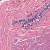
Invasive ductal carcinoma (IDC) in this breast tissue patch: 0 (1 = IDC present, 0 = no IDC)